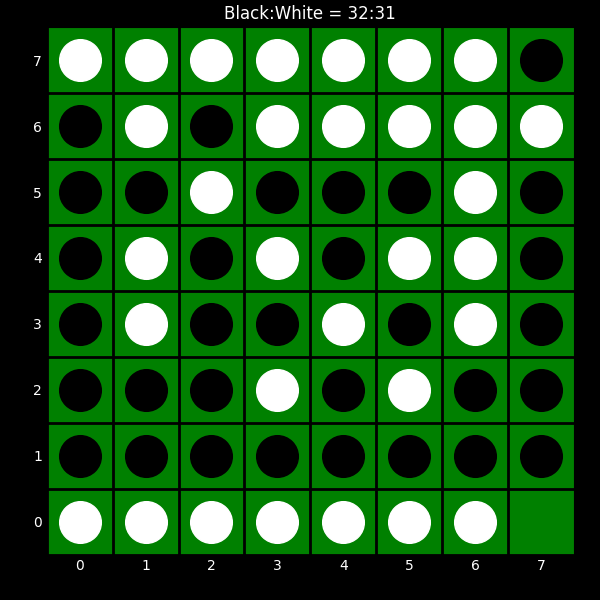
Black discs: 32
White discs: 31